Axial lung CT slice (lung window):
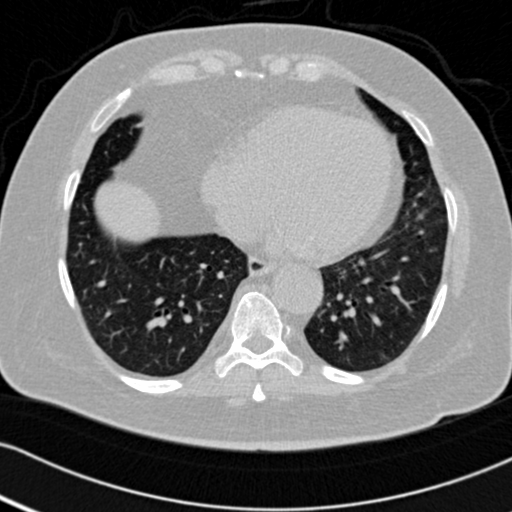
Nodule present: no